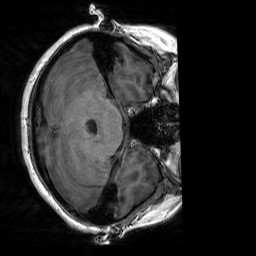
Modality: T1w
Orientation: axial
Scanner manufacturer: siemens
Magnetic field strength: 3 T
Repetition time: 1.76 s
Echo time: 0.0022 s